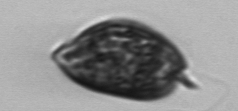
Label: Prorocentrum_micans